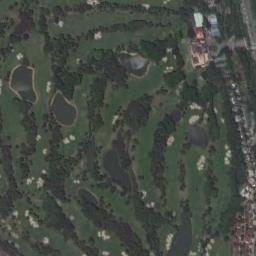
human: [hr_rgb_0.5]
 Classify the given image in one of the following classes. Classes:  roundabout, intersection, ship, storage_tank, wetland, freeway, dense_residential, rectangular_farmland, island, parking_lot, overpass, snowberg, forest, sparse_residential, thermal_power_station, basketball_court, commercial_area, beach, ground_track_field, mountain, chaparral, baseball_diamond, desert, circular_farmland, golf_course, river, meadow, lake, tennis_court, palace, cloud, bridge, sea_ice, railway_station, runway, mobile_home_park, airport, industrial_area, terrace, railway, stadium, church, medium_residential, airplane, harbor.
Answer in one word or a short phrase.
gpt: golf_course